Question: What I want is: to check if the user input value is available in the database. I have an EditText in my app, the user enters a phone number. When he clicks the button, the button requests to see in the database to see if the user input matches any record of a phone number in the database.
I haven't done anything um lost, but I have a screenshot of my database structure.

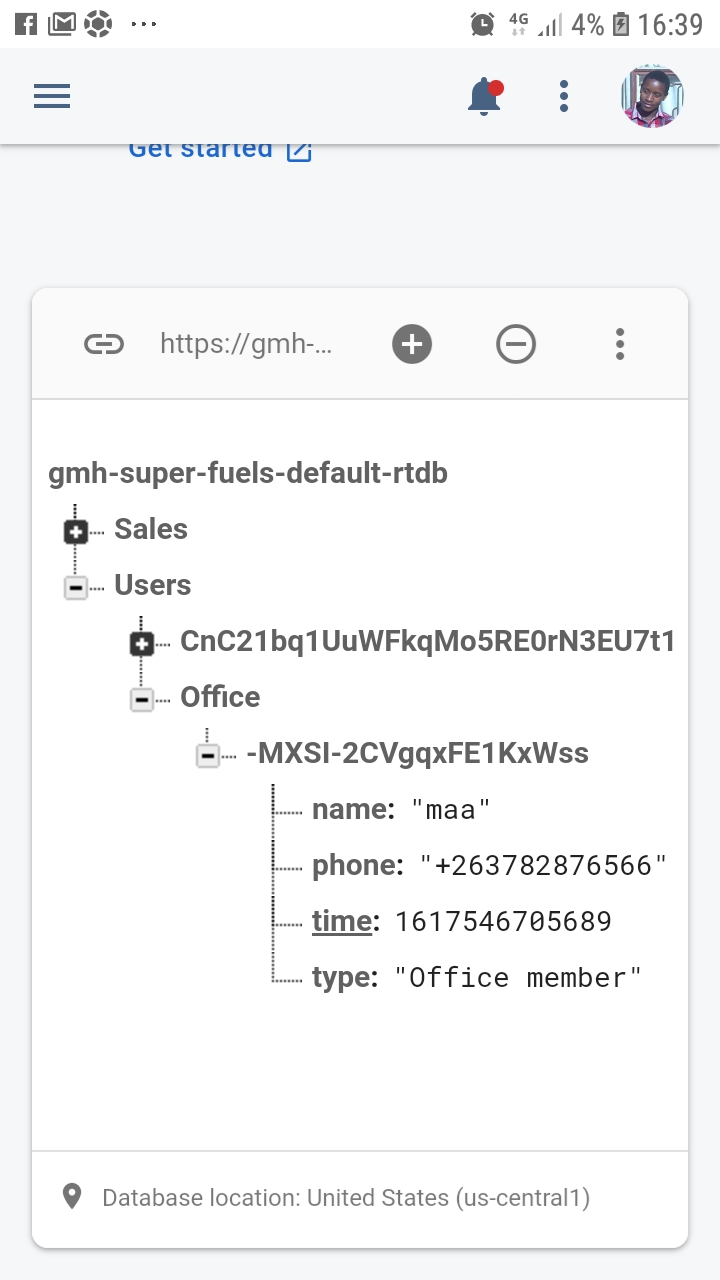
Answer: To check for example, if "<PHONE>" already exists in the database, please use the following lines of code:
'''
DatabaseReference rootRef = FirebaseDatabase.getInstance().getReference();
DatabaseReference officeRef = rootRef.child("Users").child("Office");
Query queryByPhone = officeRef.orderByChild("phone").equalTo("<PHONE>");
officeRef.get().addOnCompleteListener(new OnCompleteListener<DataSnapshot>() {
@Override
public void onComplete(@NonNull Task<DataSnapshot> task) {
if (task.isSuccessful()) {
for (DataSnapshot ds : task.getResult().getChildren()) {
String type = ds.child("type").getValue(String.class);
Log.d(TAG, type);
}
} else {
Log.d(TAG, task.getException().getMessage()); //Don't ignore potential errors!
}
}
});
'''
So we are using a reference that points to 'Users -> Office' and then we create a Query object to actually check within all children if the "phone" property holds a specific value. If we find some results, we simply log the type. In your particular example, the result in the logcat will be:
'''
Office member
'''